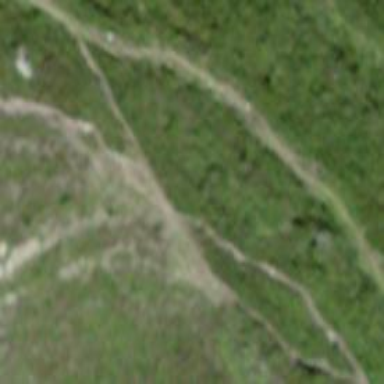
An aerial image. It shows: Path.